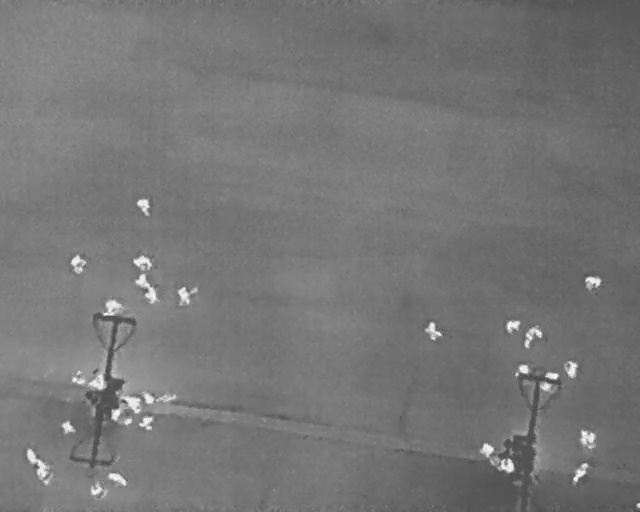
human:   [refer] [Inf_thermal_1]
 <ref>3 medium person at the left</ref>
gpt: <box>[[20, 39, 23, 41, 2], [21, 53, 23, 56, 2], [22, 56, 25, 59, 2]]</box>

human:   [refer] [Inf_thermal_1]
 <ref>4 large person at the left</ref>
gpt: <box>[[10, 49, 13, 53, 2], [20, 49, 23, 53, 2], [27, 55, 30, 60, 2], [15, 57, 19, 62, 2]]</box>

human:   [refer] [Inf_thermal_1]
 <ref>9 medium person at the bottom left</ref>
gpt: <box>[[10, 72, 13, 75, 2], [13, 72, 16, 76, 2], [22, 76, 24, 78, 2], [19, 76, 22, 79, 139], [21, 80, 24, 84, 2], [9, 81, 11, 85, 2], [17, 90, 19, 95, 33], [13, 94, 16, 97, 2], [3, 87, 6, 90, 148]]</box>

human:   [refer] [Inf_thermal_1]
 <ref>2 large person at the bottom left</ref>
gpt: <box>[[16, 79, 20, 82, 130], [5, 90, 8, 94, 2]]</box>

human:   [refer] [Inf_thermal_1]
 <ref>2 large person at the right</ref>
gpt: <box>[[91, 53, 94, 57, 2], [80, 64, 85, 67, 29]]</box>

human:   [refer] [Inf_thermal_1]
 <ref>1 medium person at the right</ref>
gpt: <box>[[78, 62, 81, 65, 2]]</box>

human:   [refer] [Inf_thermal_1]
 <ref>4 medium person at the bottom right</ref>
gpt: <box>[[87, 70, 90, 73, 2], [80, 70, 82, 73, 2], [74, 86, 77, 88, 36], [78, 89, 80, 92, 2]]</box>

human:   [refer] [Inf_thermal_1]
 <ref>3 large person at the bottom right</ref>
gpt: <box>[[83, 73, 87, 76, 35], [90, 83, 93, 87, 2], [88, 91, 92, 93, 32]]</box>